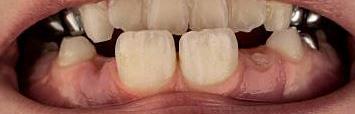
Condition: hypodontia